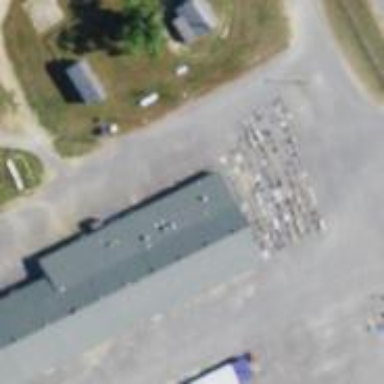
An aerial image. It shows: Retail building that serves as marketplace.